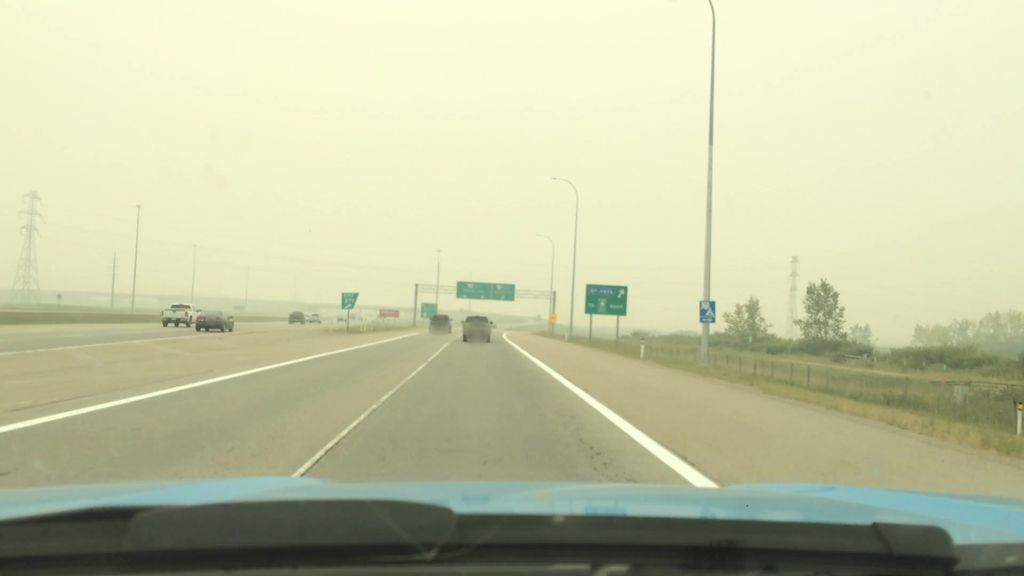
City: calgary